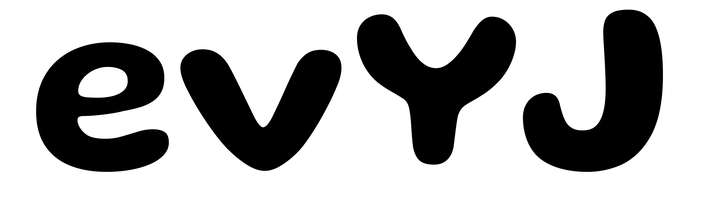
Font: Gluten_SemiBold